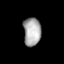
Tissue: lung
Cell type: Endothelial cells
Senescence score: 0.5483
Nuclear area (px): 482
Mean DAPI intensity: 170.222